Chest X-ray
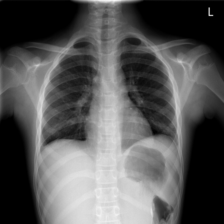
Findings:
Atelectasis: negative
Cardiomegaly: negative
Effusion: negative
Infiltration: negative
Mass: negative
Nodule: negative
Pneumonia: negative
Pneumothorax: negative
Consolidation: negative
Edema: negative
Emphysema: negative
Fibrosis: negative
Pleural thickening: negative
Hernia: negative